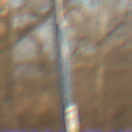
Verkehrszeichen: VorgeschriebeneFahrtrichtungGeradeaus
Zusatzzeichen unten: BesondereFahrzeugeUndTransportgueter9
Umgebung: Outdoor, Nature
Tageszeit: SunriseSunset
Wetter: PartlyCloudy
Licht: Natural
Jahreszeit: NotSpecified
Kontrast: MediumContrast